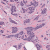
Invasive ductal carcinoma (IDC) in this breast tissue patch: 1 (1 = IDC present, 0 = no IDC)